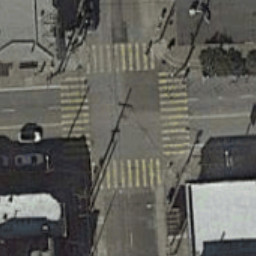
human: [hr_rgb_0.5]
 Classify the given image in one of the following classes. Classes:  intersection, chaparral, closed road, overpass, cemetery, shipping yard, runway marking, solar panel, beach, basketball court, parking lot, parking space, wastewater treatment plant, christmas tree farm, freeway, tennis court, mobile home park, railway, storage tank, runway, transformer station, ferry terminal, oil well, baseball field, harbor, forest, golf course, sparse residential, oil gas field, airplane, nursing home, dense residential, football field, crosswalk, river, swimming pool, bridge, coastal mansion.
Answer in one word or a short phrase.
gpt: crosswalk